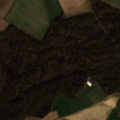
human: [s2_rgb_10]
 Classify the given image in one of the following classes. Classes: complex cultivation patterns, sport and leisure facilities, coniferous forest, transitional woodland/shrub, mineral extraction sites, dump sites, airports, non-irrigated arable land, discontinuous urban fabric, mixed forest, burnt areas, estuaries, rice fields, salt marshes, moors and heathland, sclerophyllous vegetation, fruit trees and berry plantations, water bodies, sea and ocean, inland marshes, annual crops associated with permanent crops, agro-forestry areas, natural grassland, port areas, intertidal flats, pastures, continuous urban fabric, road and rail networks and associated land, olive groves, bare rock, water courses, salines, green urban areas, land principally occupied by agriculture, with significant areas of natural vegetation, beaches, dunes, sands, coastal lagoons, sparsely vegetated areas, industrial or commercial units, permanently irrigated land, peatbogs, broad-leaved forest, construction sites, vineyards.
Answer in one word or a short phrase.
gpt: discontinuous urban fabric, non-irrigated arable land, pastures, broad-leaved forest